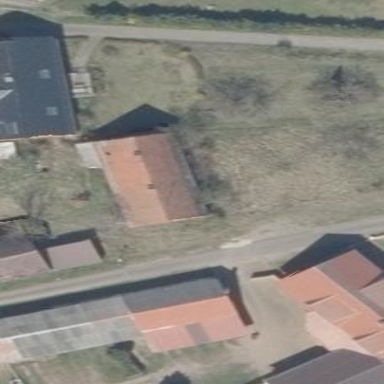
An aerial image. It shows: Residential building.